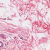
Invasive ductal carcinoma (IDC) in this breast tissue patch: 0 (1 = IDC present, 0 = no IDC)